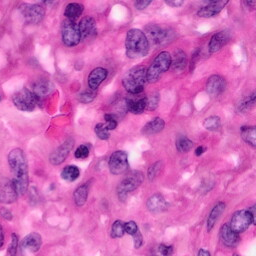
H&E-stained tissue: Pancreatic